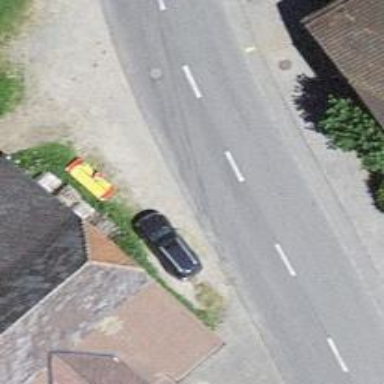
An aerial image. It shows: Bus stop along the road.